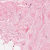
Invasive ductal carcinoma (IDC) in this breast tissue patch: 0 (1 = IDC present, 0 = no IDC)